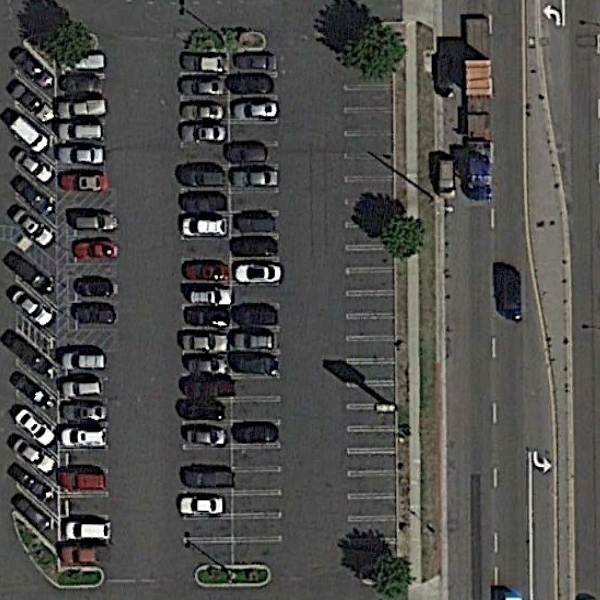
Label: Parking